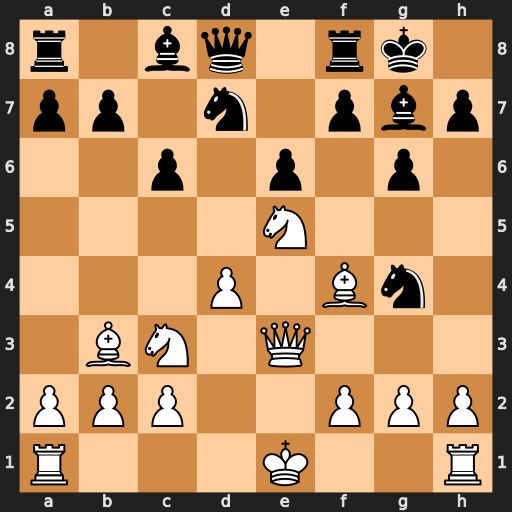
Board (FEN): r1bq1rk1/pp1n1pbp/2p1p1p1/4N3/3P1Bn1/1BN1Q3/PPP2PPP/R3K2R
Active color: w
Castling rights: KQ
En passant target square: -
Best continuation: Nxg4